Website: ulta-beauty
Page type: address-validator
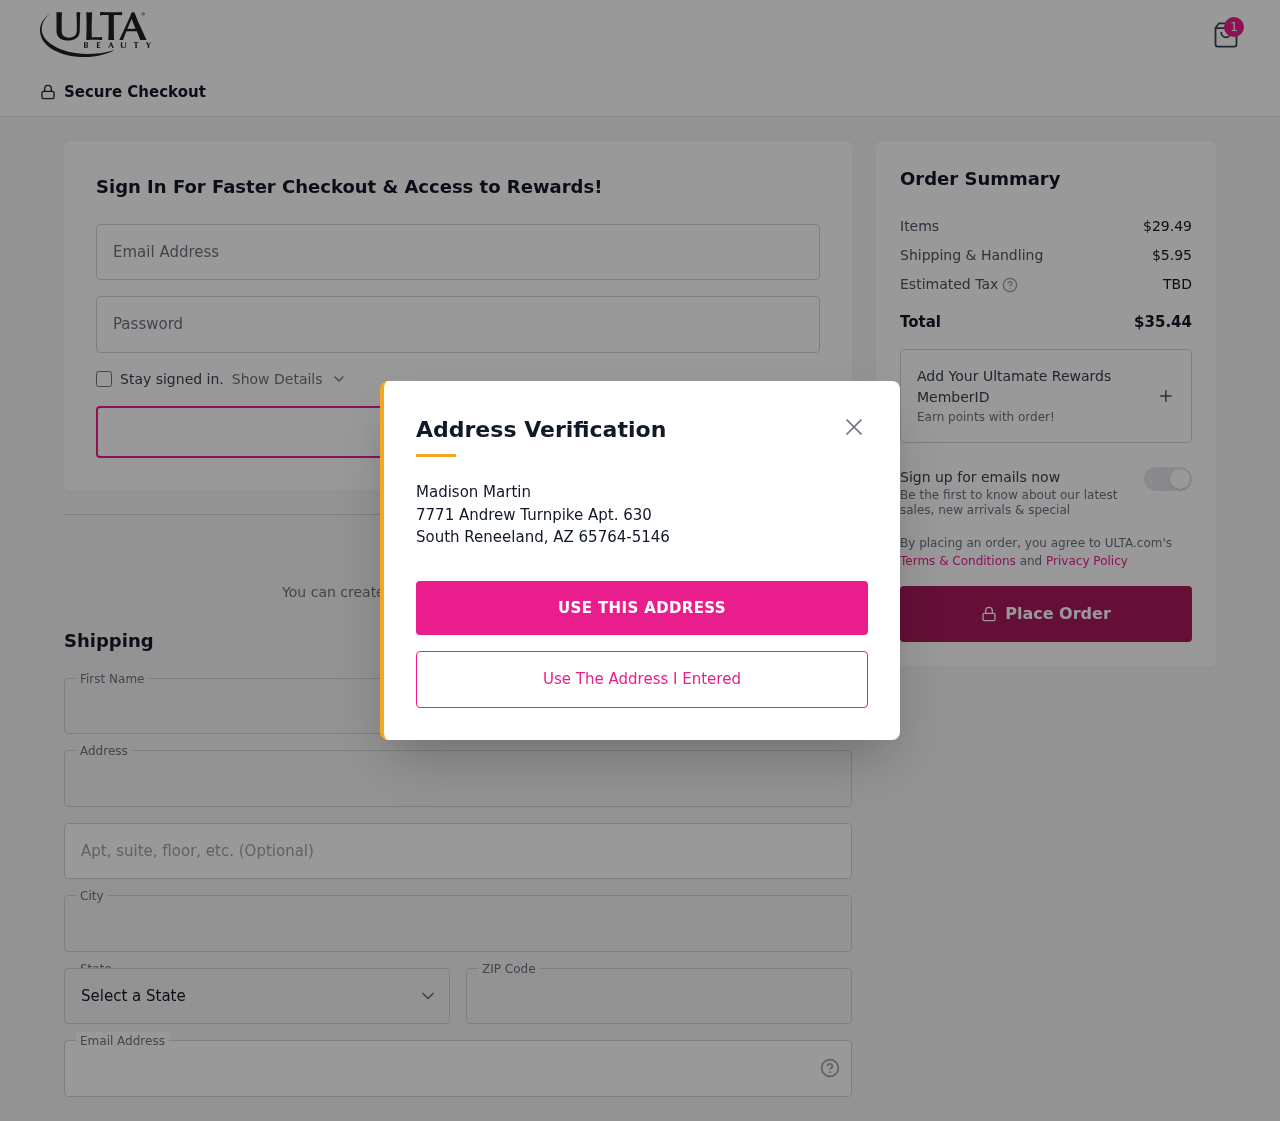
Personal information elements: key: PII_CITY
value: South Reneeland
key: PII_EMAIL
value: madisonmartin@yahoo.com
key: PII_FIRSTNAME
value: Madison
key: PII_LASTNAME
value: Martin
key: PII_POSTCODE
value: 65764
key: PII_STATE_ABBR
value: AZ
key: PII_STREET
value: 7771 Andrew Turnpike Apt. 630
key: PII_STREET2
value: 7771 Andrew Turnpike Apt. 630
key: PII_FULLNAME2
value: Madison Martin
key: PII_CITY2
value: South Reneeland
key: PII_STATE_ABBR2
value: AZ
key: PII_POSTCODE_FULL
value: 65764
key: PII_POSTCODE_EXT
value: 5146
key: PII_POSTCODE_NUMERIC
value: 65764
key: PII_POSTCODE_EXT_NUMERIC
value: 5146
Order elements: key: ORDER_NUM_ITEMS
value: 1
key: ORDER_SUBTOTAL
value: $29.49
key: ORDER_SHIPPING_COST
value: $5.95
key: ORDER_TOTAL
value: $35.44